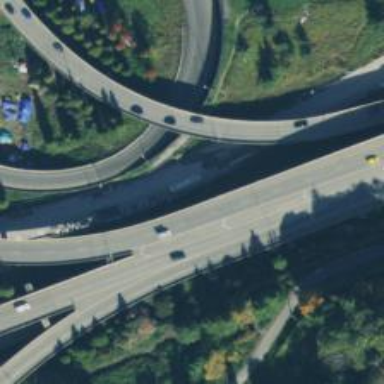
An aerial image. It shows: Motorway junction.